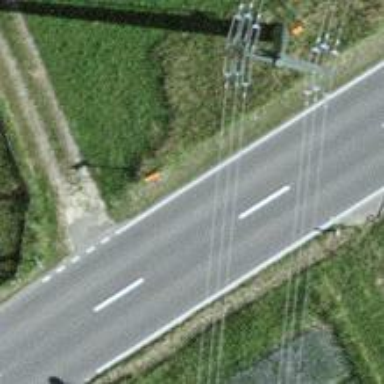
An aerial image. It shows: Pole with roof covering.